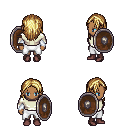
a pixel art fantasy rpg character, female body template, human, dark skin, white long-sleeve shirt, white pants, blonde long hairstyle, white cloth bracers, maroon shoes, shield, four views (front, back, left, right), 2x2 character sprite sheet, small pixel art, hard edges, no anti-aliasing